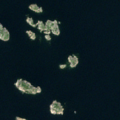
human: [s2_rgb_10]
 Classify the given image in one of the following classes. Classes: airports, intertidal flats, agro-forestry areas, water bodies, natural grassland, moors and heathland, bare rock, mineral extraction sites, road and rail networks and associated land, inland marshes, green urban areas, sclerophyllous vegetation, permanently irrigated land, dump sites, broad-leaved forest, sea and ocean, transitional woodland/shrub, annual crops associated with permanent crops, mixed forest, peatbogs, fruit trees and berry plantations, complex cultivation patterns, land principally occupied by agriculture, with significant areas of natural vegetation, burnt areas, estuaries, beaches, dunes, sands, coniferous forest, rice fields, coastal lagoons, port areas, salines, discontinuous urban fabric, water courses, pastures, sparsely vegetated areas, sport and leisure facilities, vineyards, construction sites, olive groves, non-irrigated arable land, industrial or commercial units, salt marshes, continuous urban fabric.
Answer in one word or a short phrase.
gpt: sea and ocean